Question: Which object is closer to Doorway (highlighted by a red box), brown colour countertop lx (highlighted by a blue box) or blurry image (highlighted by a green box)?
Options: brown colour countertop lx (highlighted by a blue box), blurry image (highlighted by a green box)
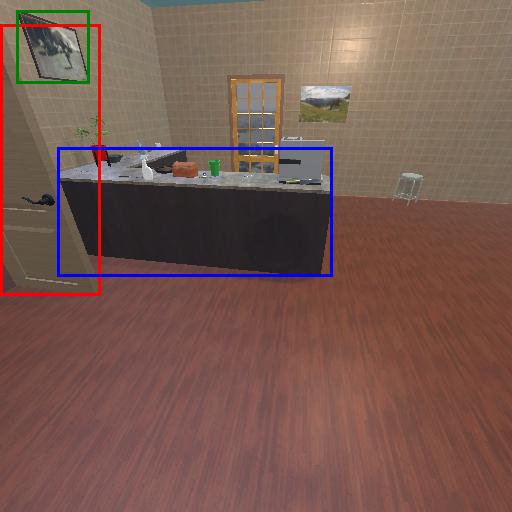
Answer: brown colour countertop lx (highlighted by a blue box)